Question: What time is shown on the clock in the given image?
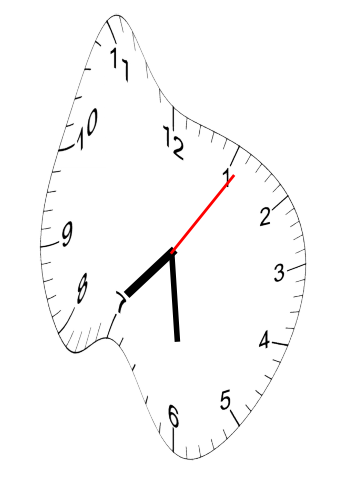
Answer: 07:29:06